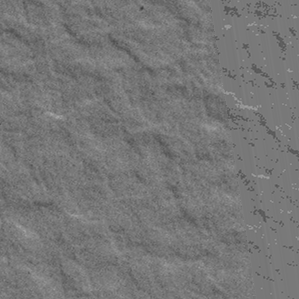
Label: frost